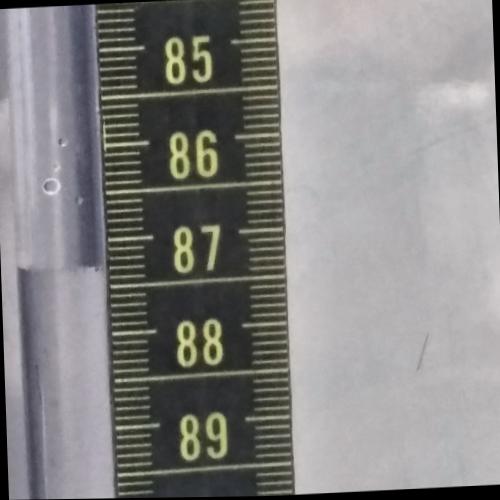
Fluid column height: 87.3 cm